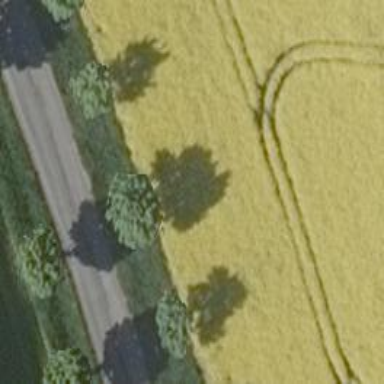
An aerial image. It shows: Row of trees in natural setting.